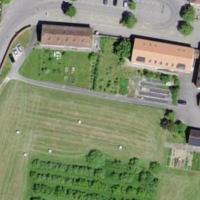
EUNIS habitat code: 55
Species observed at this site:
Vicia sepium
Lamium galeobdolon
Cydonia oblonga